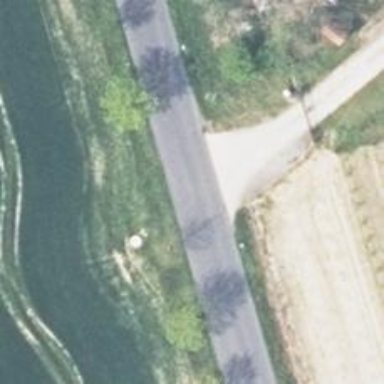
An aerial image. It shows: Tertiary road with asphalt surface.